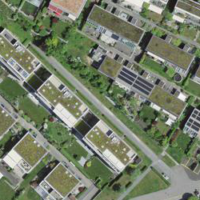
EUNIS habitat code: 54
Species observed at this site:
Circaea lutetiana
Cotinus coggygria